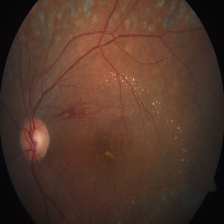
Diabetic retinopathy grade: Severe